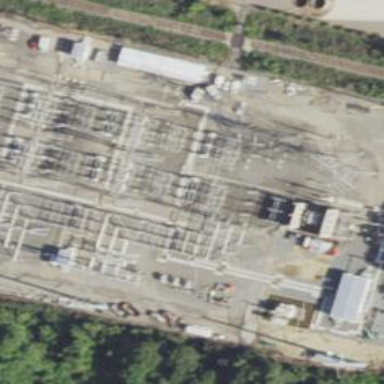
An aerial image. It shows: Switch for power supply.